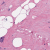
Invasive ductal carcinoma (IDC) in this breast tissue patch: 1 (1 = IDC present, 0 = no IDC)